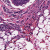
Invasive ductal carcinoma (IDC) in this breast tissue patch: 0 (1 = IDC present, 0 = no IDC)